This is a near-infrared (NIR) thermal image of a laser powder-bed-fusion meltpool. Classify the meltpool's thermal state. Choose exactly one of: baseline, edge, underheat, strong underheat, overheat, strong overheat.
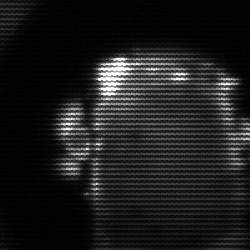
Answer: baseline